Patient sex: F
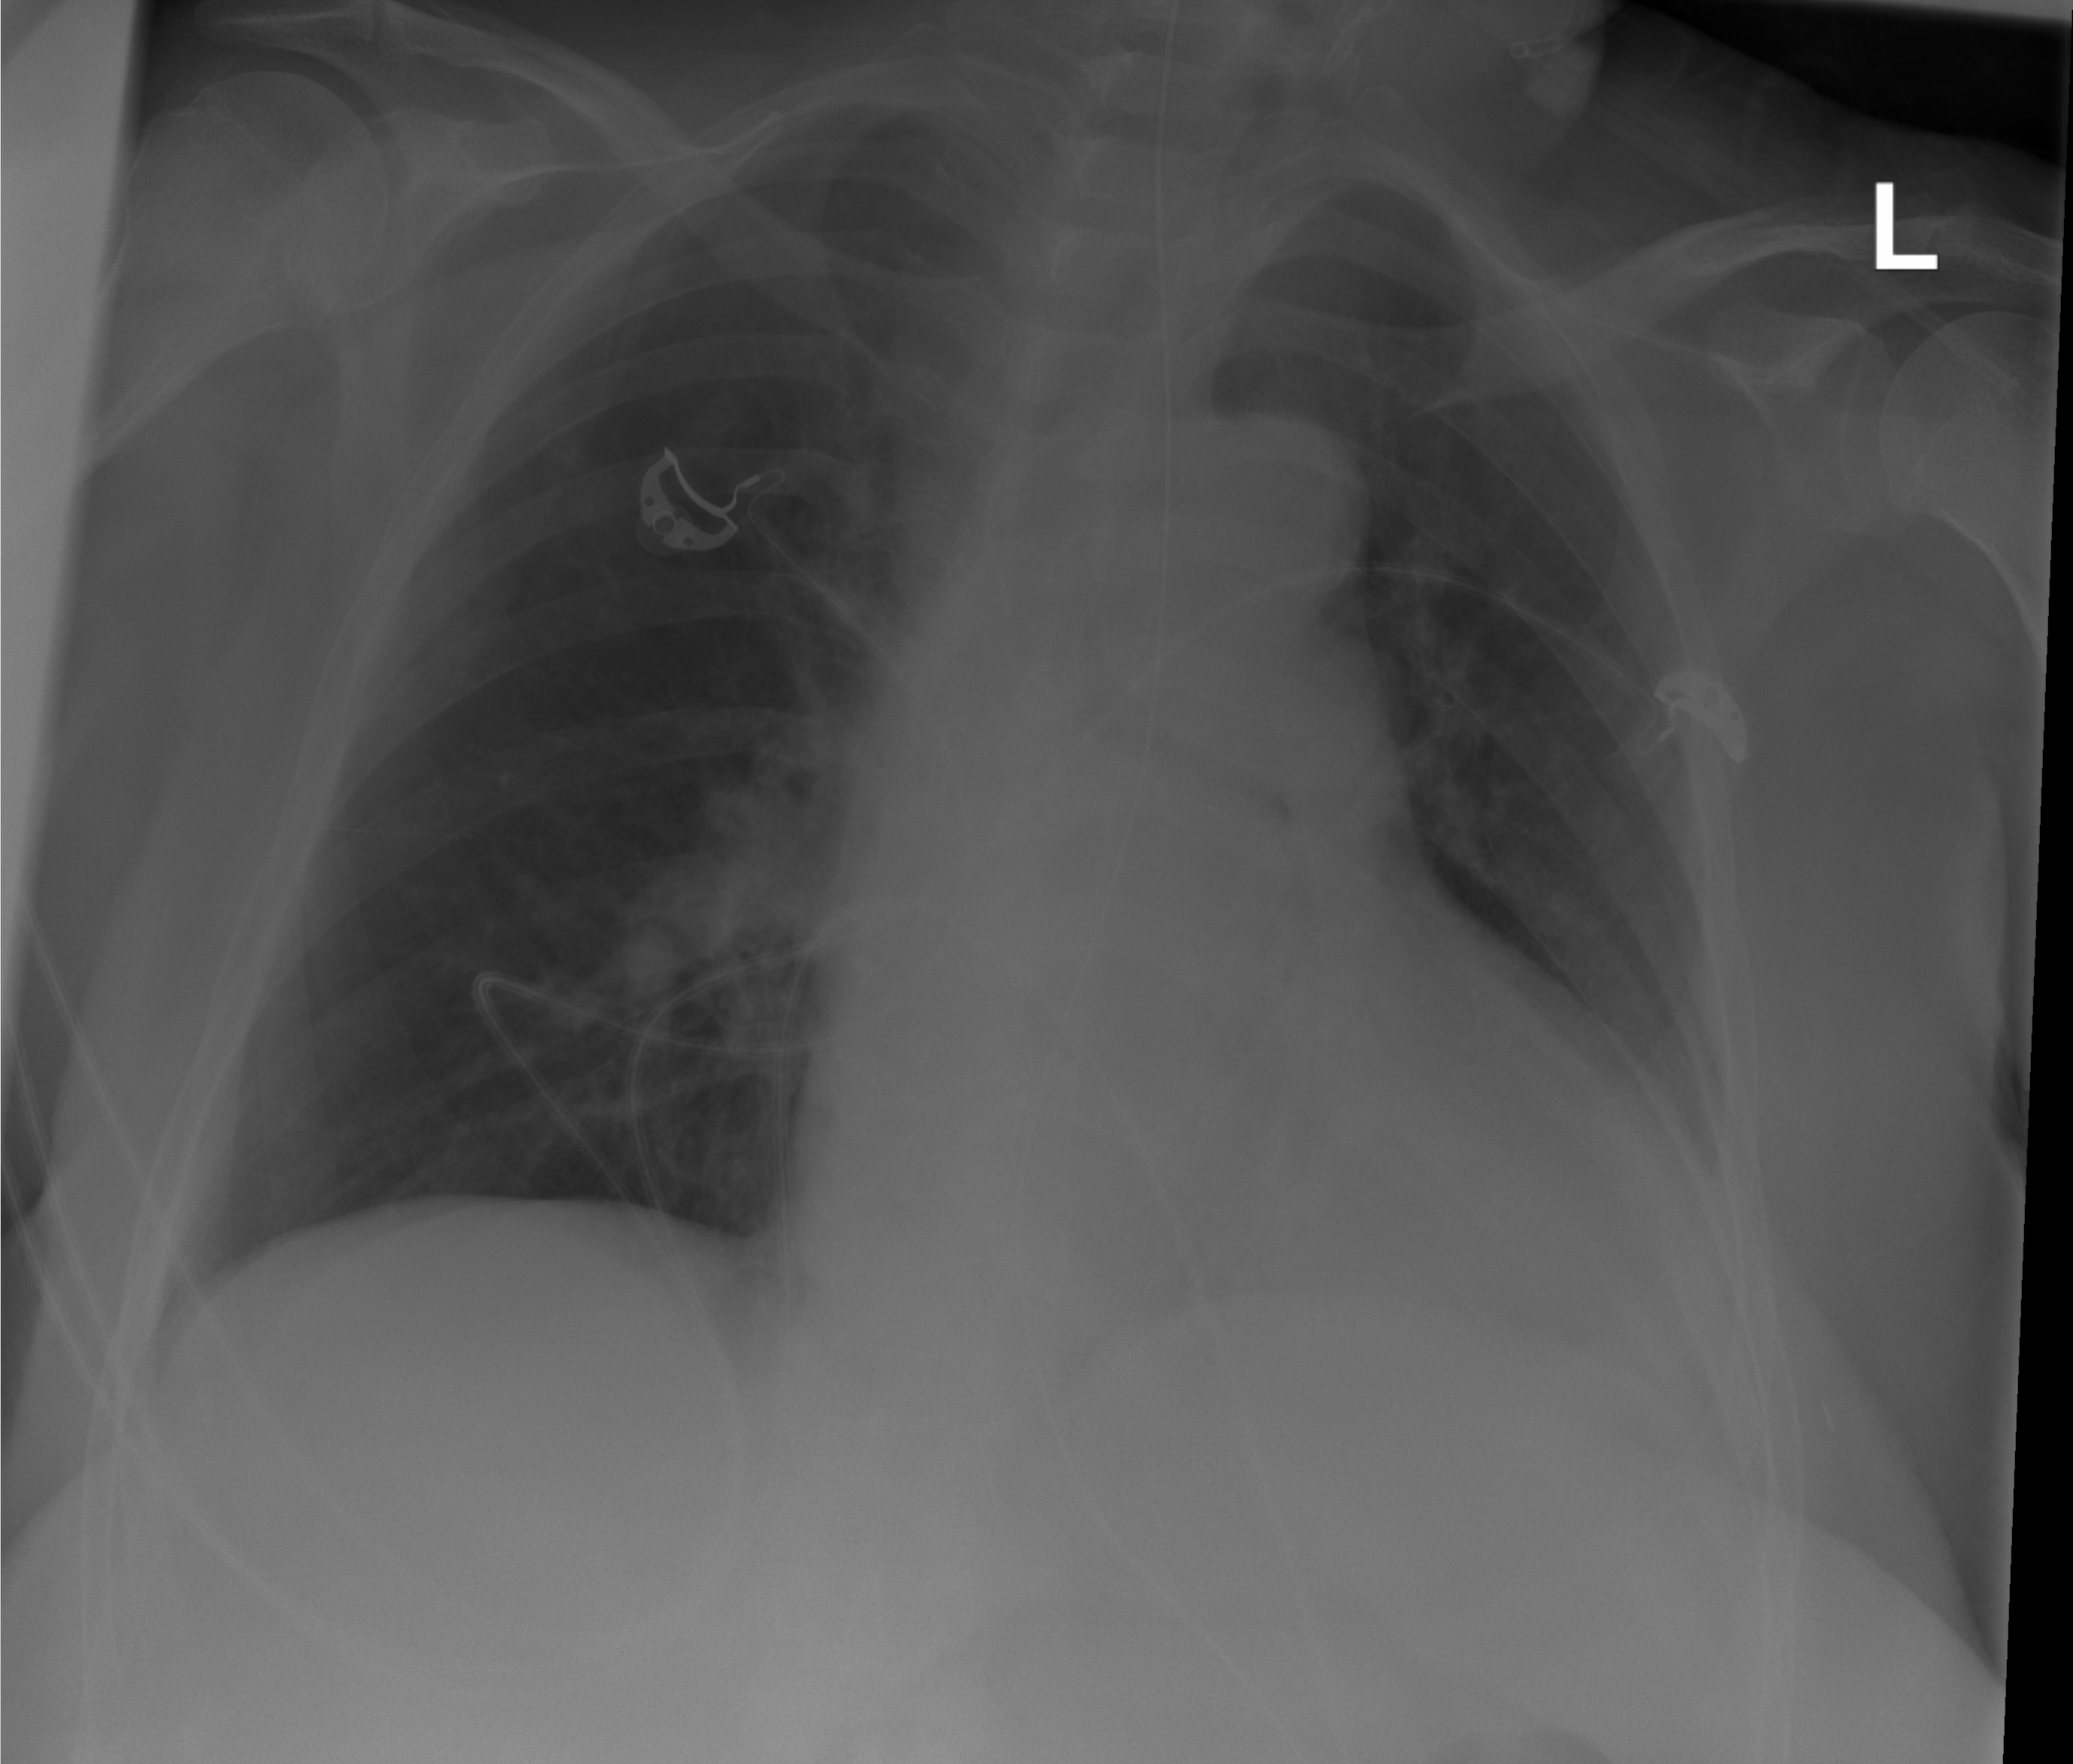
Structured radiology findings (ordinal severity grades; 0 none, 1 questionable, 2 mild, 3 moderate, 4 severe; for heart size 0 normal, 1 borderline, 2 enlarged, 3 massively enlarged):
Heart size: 2
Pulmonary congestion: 0
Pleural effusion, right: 0
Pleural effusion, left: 1
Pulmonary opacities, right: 1
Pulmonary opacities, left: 1
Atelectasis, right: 0
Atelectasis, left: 2